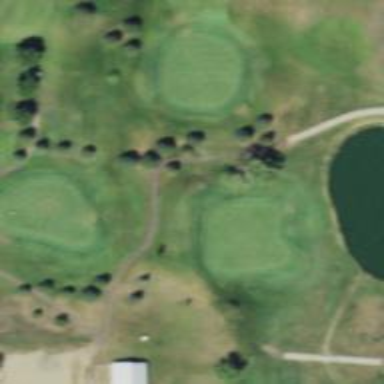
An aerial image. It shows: View of golf hole.